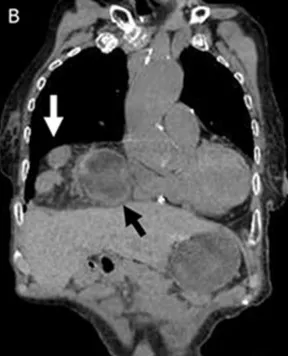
Preoperative computed tomography. Herniation of the stomach (black arrow) and colon (white arrow) is observed.
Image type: radiology (ct)